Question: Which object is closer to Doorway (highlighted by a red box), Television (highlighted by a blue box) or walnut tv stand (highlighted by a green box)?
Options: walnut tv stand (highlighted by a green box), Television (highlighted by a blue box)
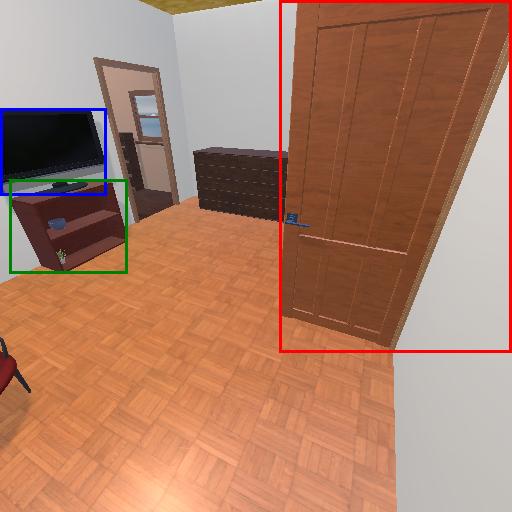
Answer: walnut tv stand (highlighted by a green box)